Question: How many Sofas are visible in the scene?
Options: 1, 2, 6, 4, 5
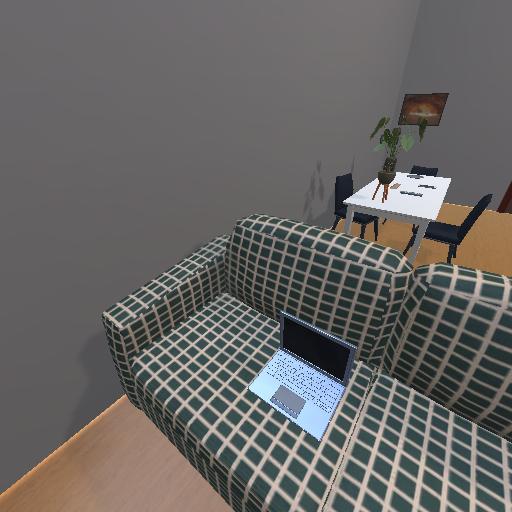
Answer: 1